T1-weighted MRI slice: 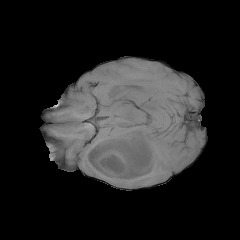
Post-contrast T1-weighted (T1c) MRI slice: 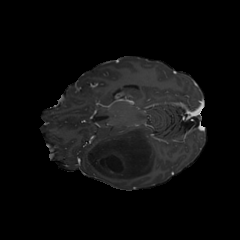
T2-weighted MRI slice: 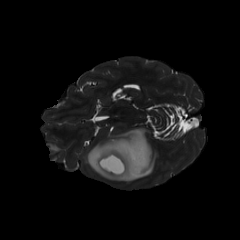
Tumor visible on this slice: yes